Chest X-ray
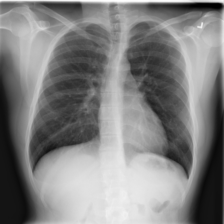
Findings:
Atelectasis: negative
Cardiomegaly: negative
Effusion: negative
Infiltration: negative
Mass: negative
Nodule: negative
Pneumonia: negative
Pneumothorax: negative
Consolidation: negative
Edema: negative
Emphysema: negative
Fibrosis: negative
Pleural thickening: negative
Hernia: negative